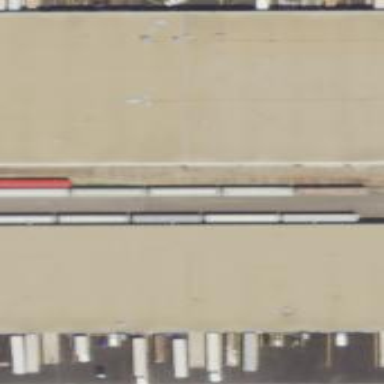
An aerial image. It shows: Railway yard used for servicing trains.